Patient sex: M
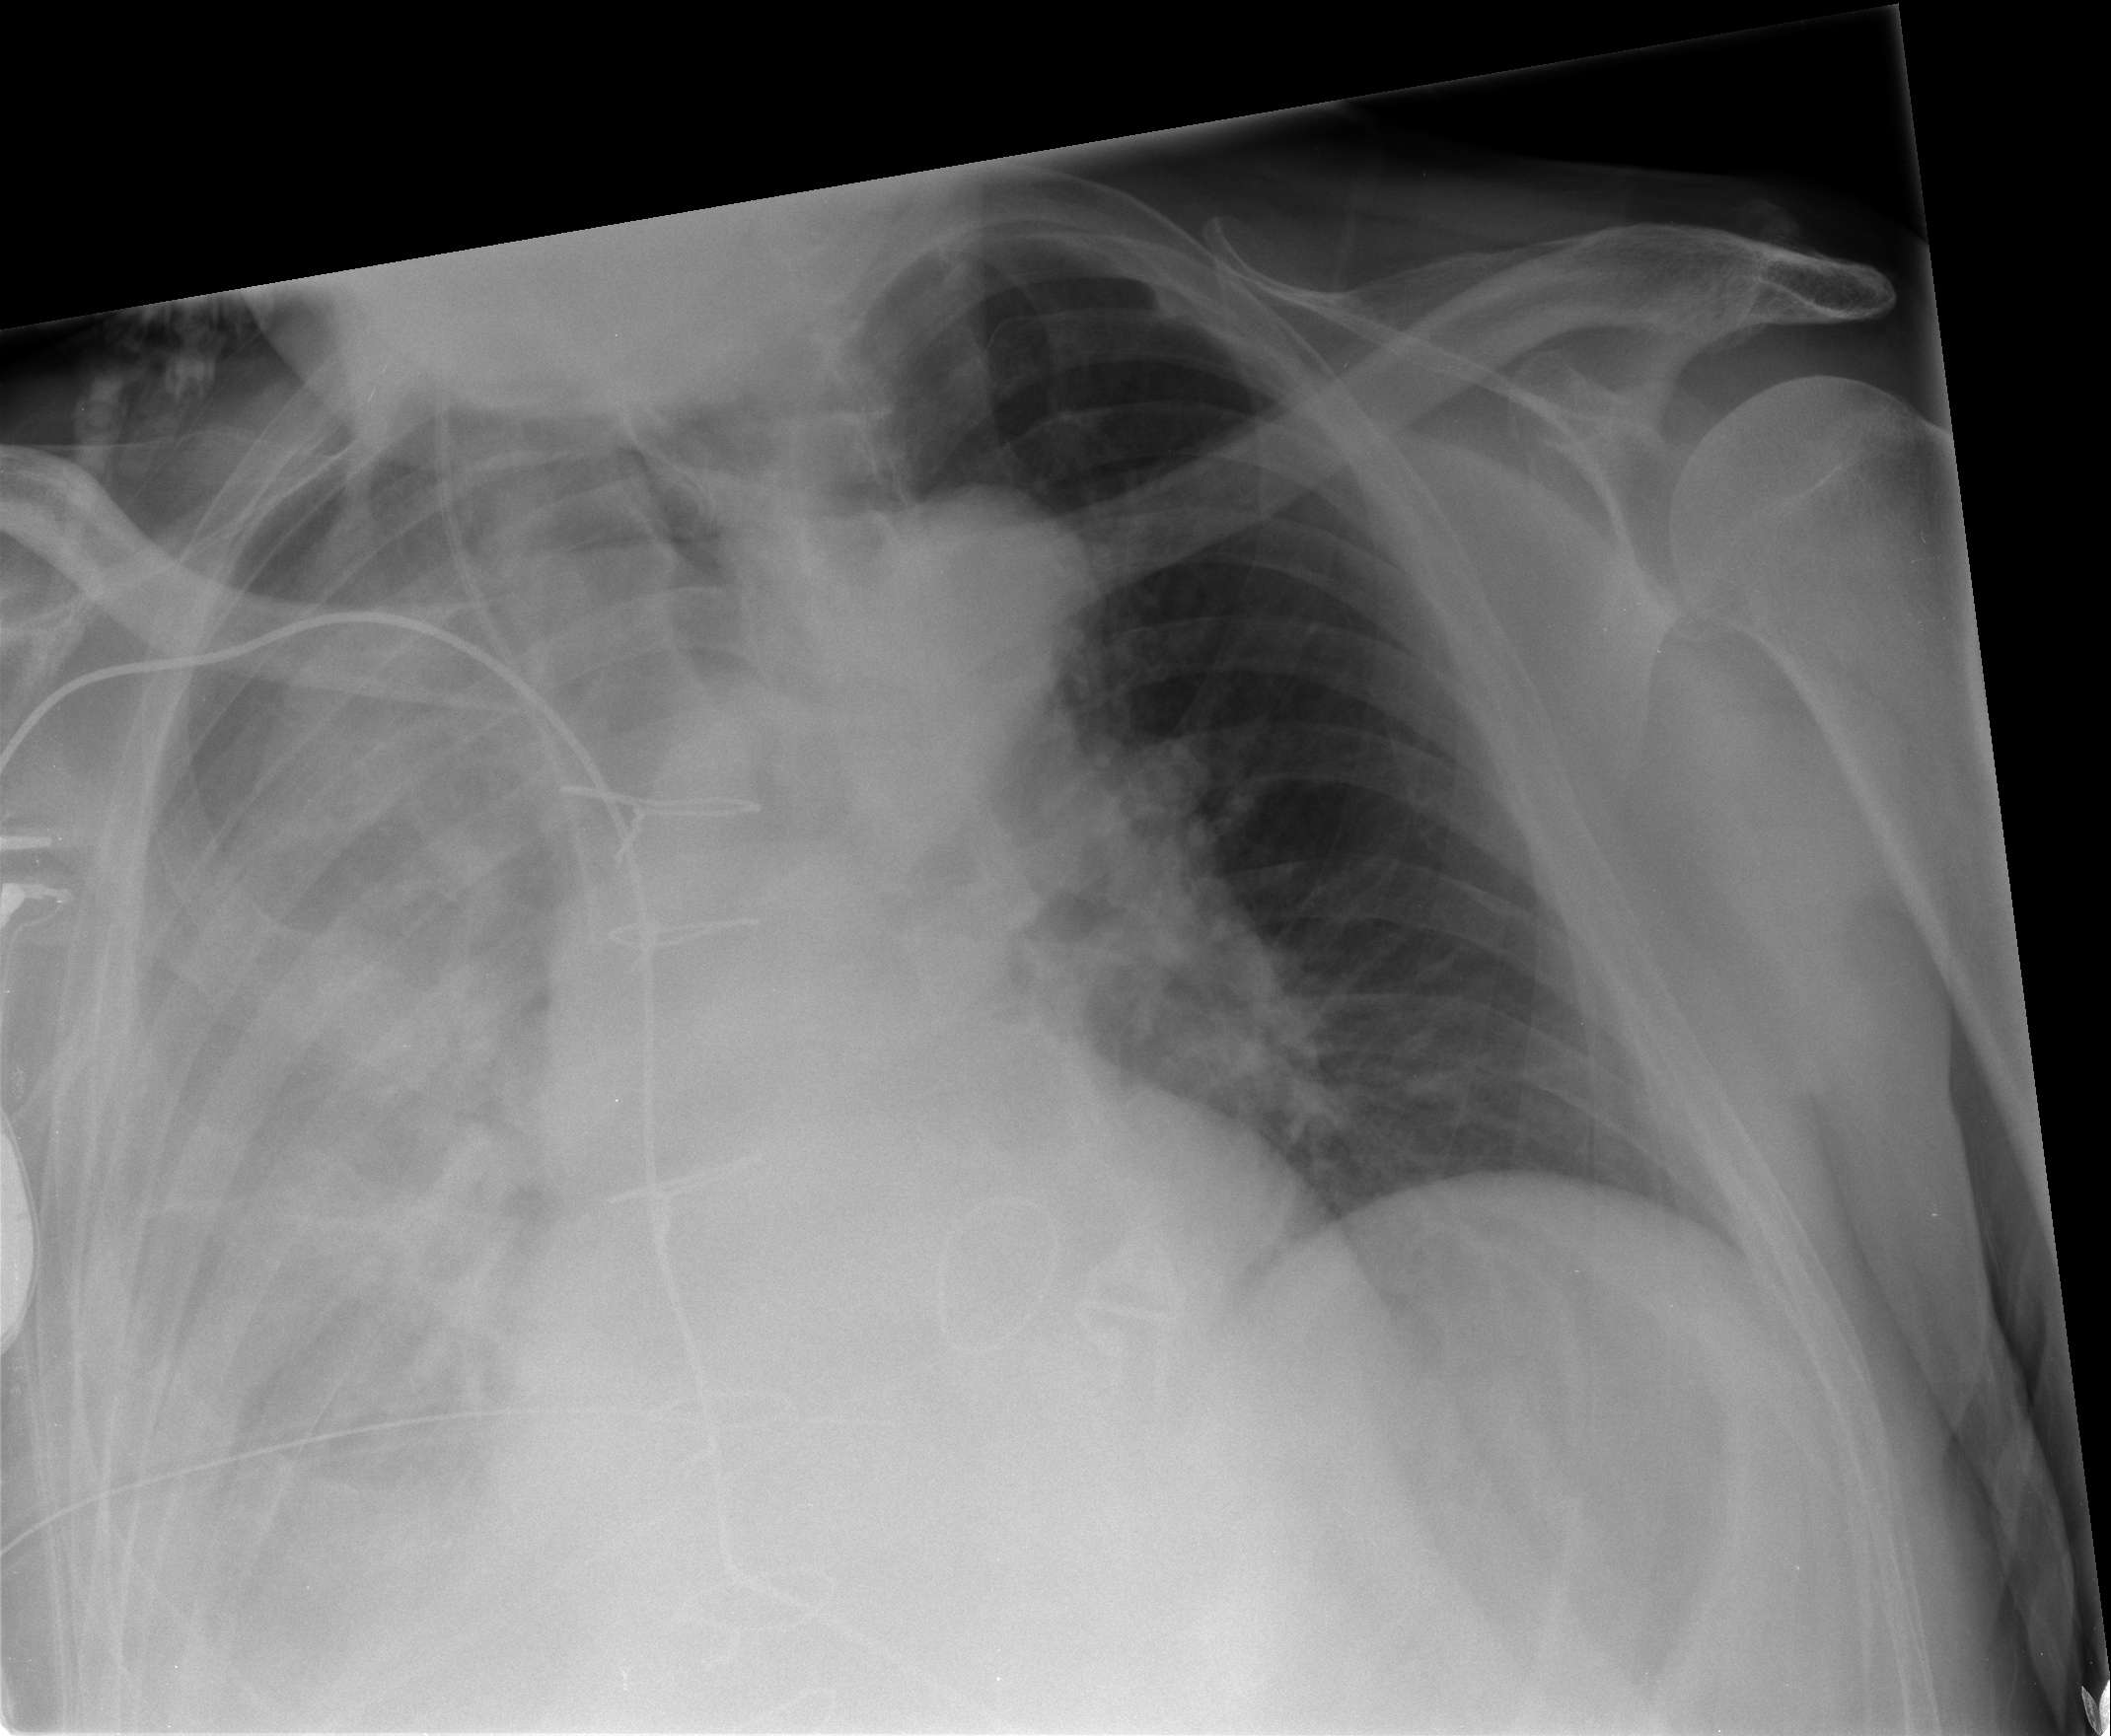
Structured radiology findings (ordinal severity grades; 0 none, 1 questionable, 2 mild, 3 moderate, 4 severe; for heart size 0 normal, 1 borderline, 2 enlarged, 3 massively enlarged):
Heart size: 1
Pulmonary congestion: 1
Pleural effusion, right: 3
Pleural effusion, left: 0
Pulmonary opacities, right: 0
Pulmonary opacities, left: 0
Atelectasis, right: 2
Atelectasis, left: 0